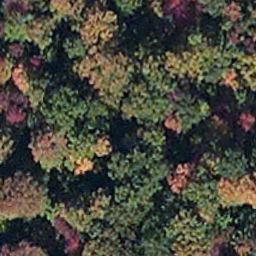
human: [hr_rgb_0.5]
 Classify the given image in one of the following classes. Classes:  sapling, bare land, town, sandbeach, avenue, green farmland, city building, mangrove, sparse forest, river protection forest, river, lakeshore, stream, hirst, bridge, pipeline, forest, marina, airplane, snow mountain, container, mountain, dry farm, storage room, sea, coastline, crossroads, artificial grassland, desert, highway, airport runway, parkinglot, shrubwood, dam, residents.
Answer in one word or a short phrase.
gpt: mangrove